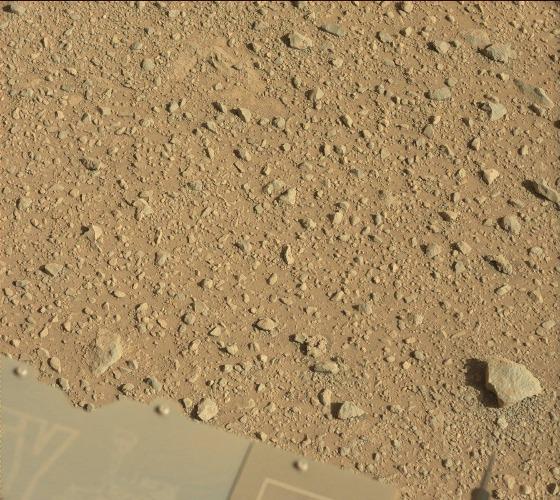
Terrain classes present: Background, Bedrock, Gravel / Sand / Soil, Rock, Shadow